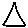
Label: triangle